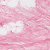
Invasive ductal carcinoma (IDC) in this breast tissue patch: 0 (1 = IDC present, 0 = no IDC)